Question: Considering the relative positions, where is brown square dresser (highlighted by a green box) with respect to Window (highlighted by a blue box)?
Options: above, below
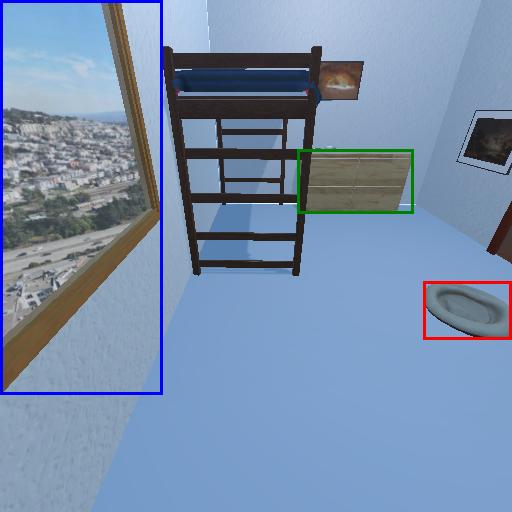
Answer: above